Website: home-depot
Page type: billing-address
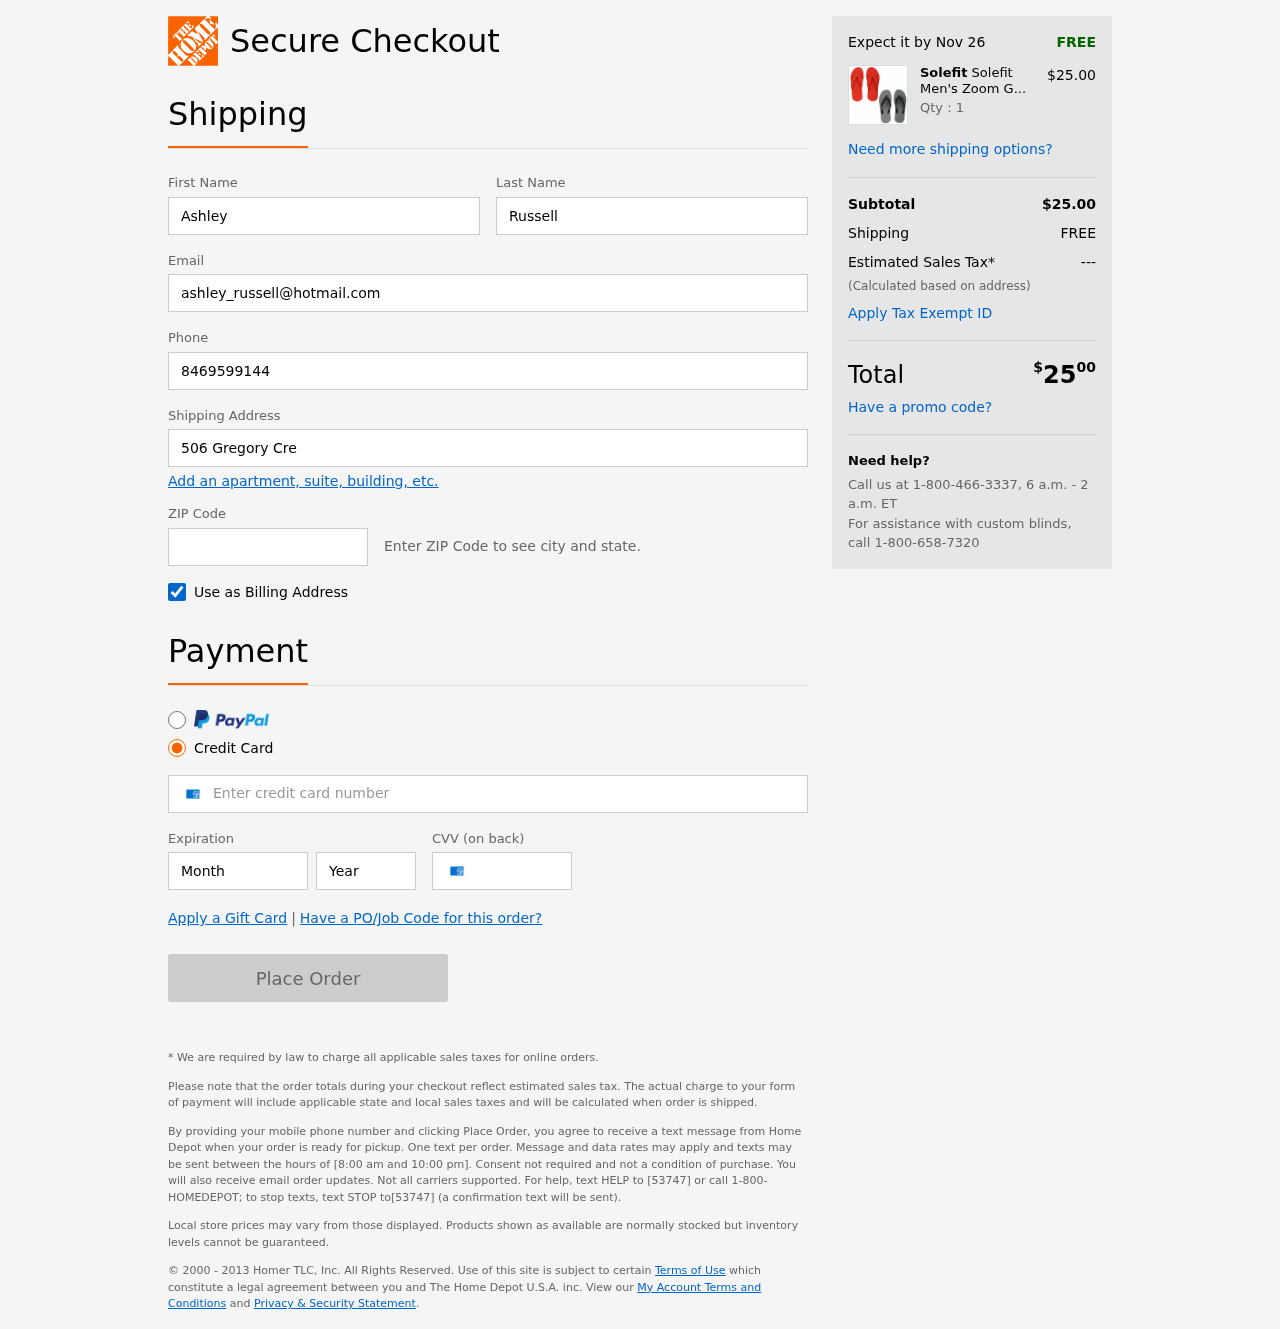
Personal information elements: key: PII_FIRSTNAME
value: Ashley
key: PII_LASTNAME
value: Russell
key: PII_EMAIL
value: ashley_russell@hotmail.com
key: PII_PHONE
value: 8469599144
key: PII_STREET
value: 506 Gregory Crest Suite 109
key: PII_POSTCODE
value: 20983
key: PII_CARD_NUMBER
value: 3402 1970 7675 802
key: PII_CARD_EXPIRY_MONTH
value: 07
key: PII_CARD_CVV
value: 7849
Product elements: key: PRODUCT1_BRAND
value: Solefit
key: PRODUCT1_NAME
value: Solefit Men's Zoom Grey & Red Flip-Flops Pack of 2-7 UK (41 EU) (SLFT-0102-0106)
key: PRODUCT1_PRICE
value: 25
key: PRODUCT1_QUANTITY
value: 1
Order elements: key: ORDER_DELIVERY_DATE
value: Nov 26
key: ORDER_SUBTOTAL
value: $25.00
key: ORDER_SHIPPING_COST
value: FREE
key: ORDER_TAX
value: ---
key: ORDER_TOTAL2
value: $2500